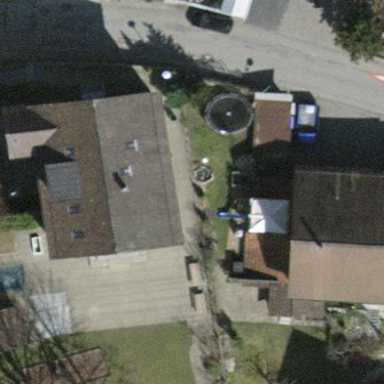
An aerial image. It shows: Kindergarten building.